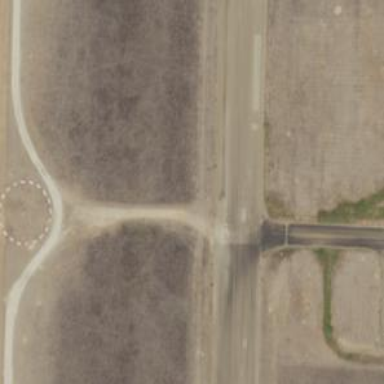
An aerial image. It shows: View of taxiway at the airport.